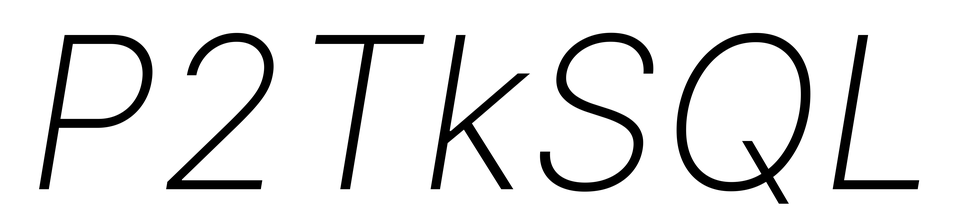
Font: Inter-Italic_ExtraLight_Italic